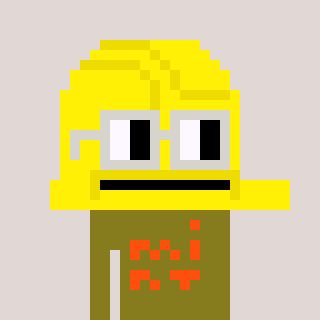
a pixel art character with square light gray glasses, a construction helmet-shaped head and a gunk-colored body on a warm background